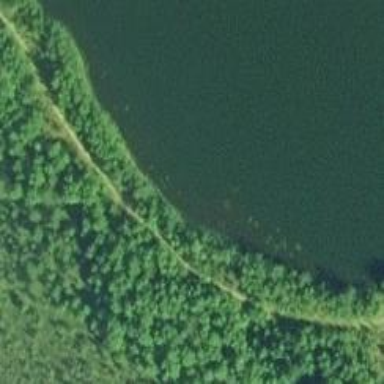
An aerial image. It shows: Path.